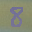
Label: 8